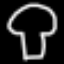
Label: mushroom